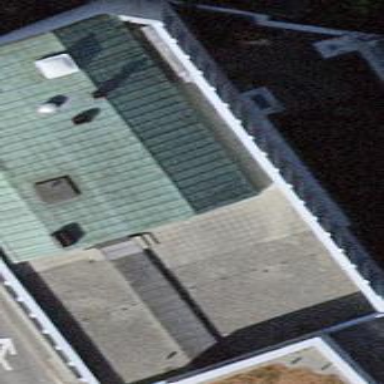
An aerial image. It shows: Building with flat roof.